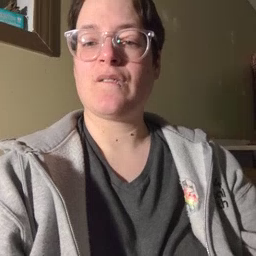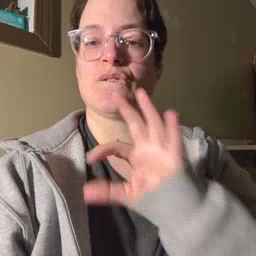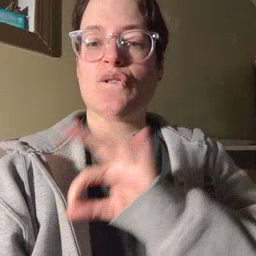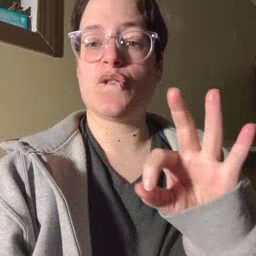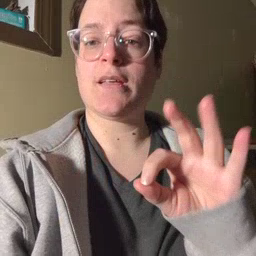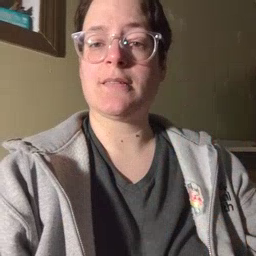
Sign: frenchfries